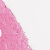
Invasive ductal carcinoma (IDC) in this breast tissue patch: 0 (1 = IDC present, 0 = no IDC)